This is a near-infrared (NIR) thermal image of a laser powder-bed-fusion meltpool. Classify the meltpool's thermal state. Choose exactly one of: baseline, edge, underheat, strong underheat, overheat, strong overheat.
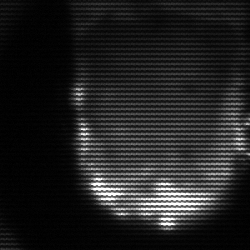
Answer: baseline